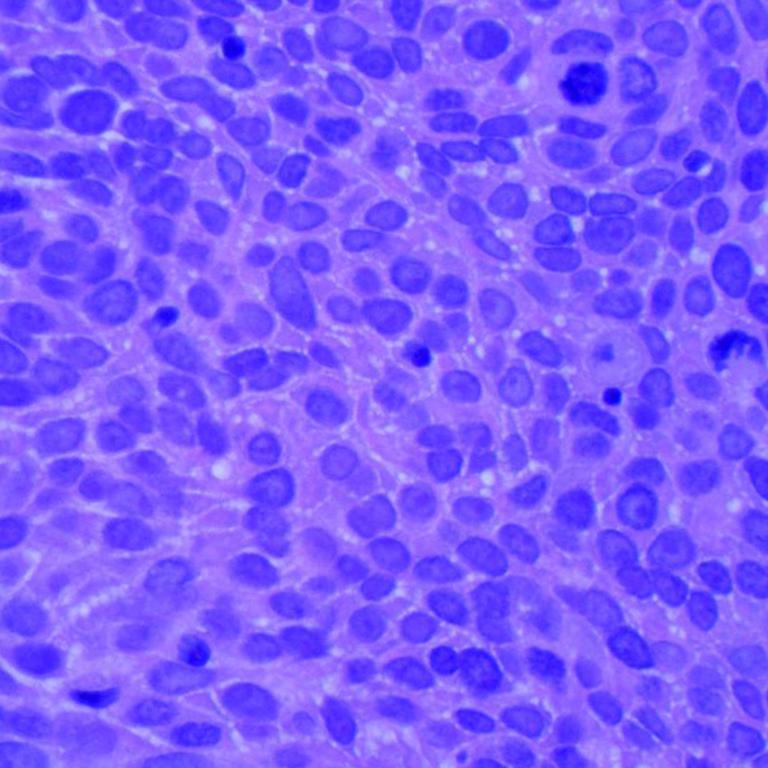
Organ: lung
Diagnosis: squamous carcinomas